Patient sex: F
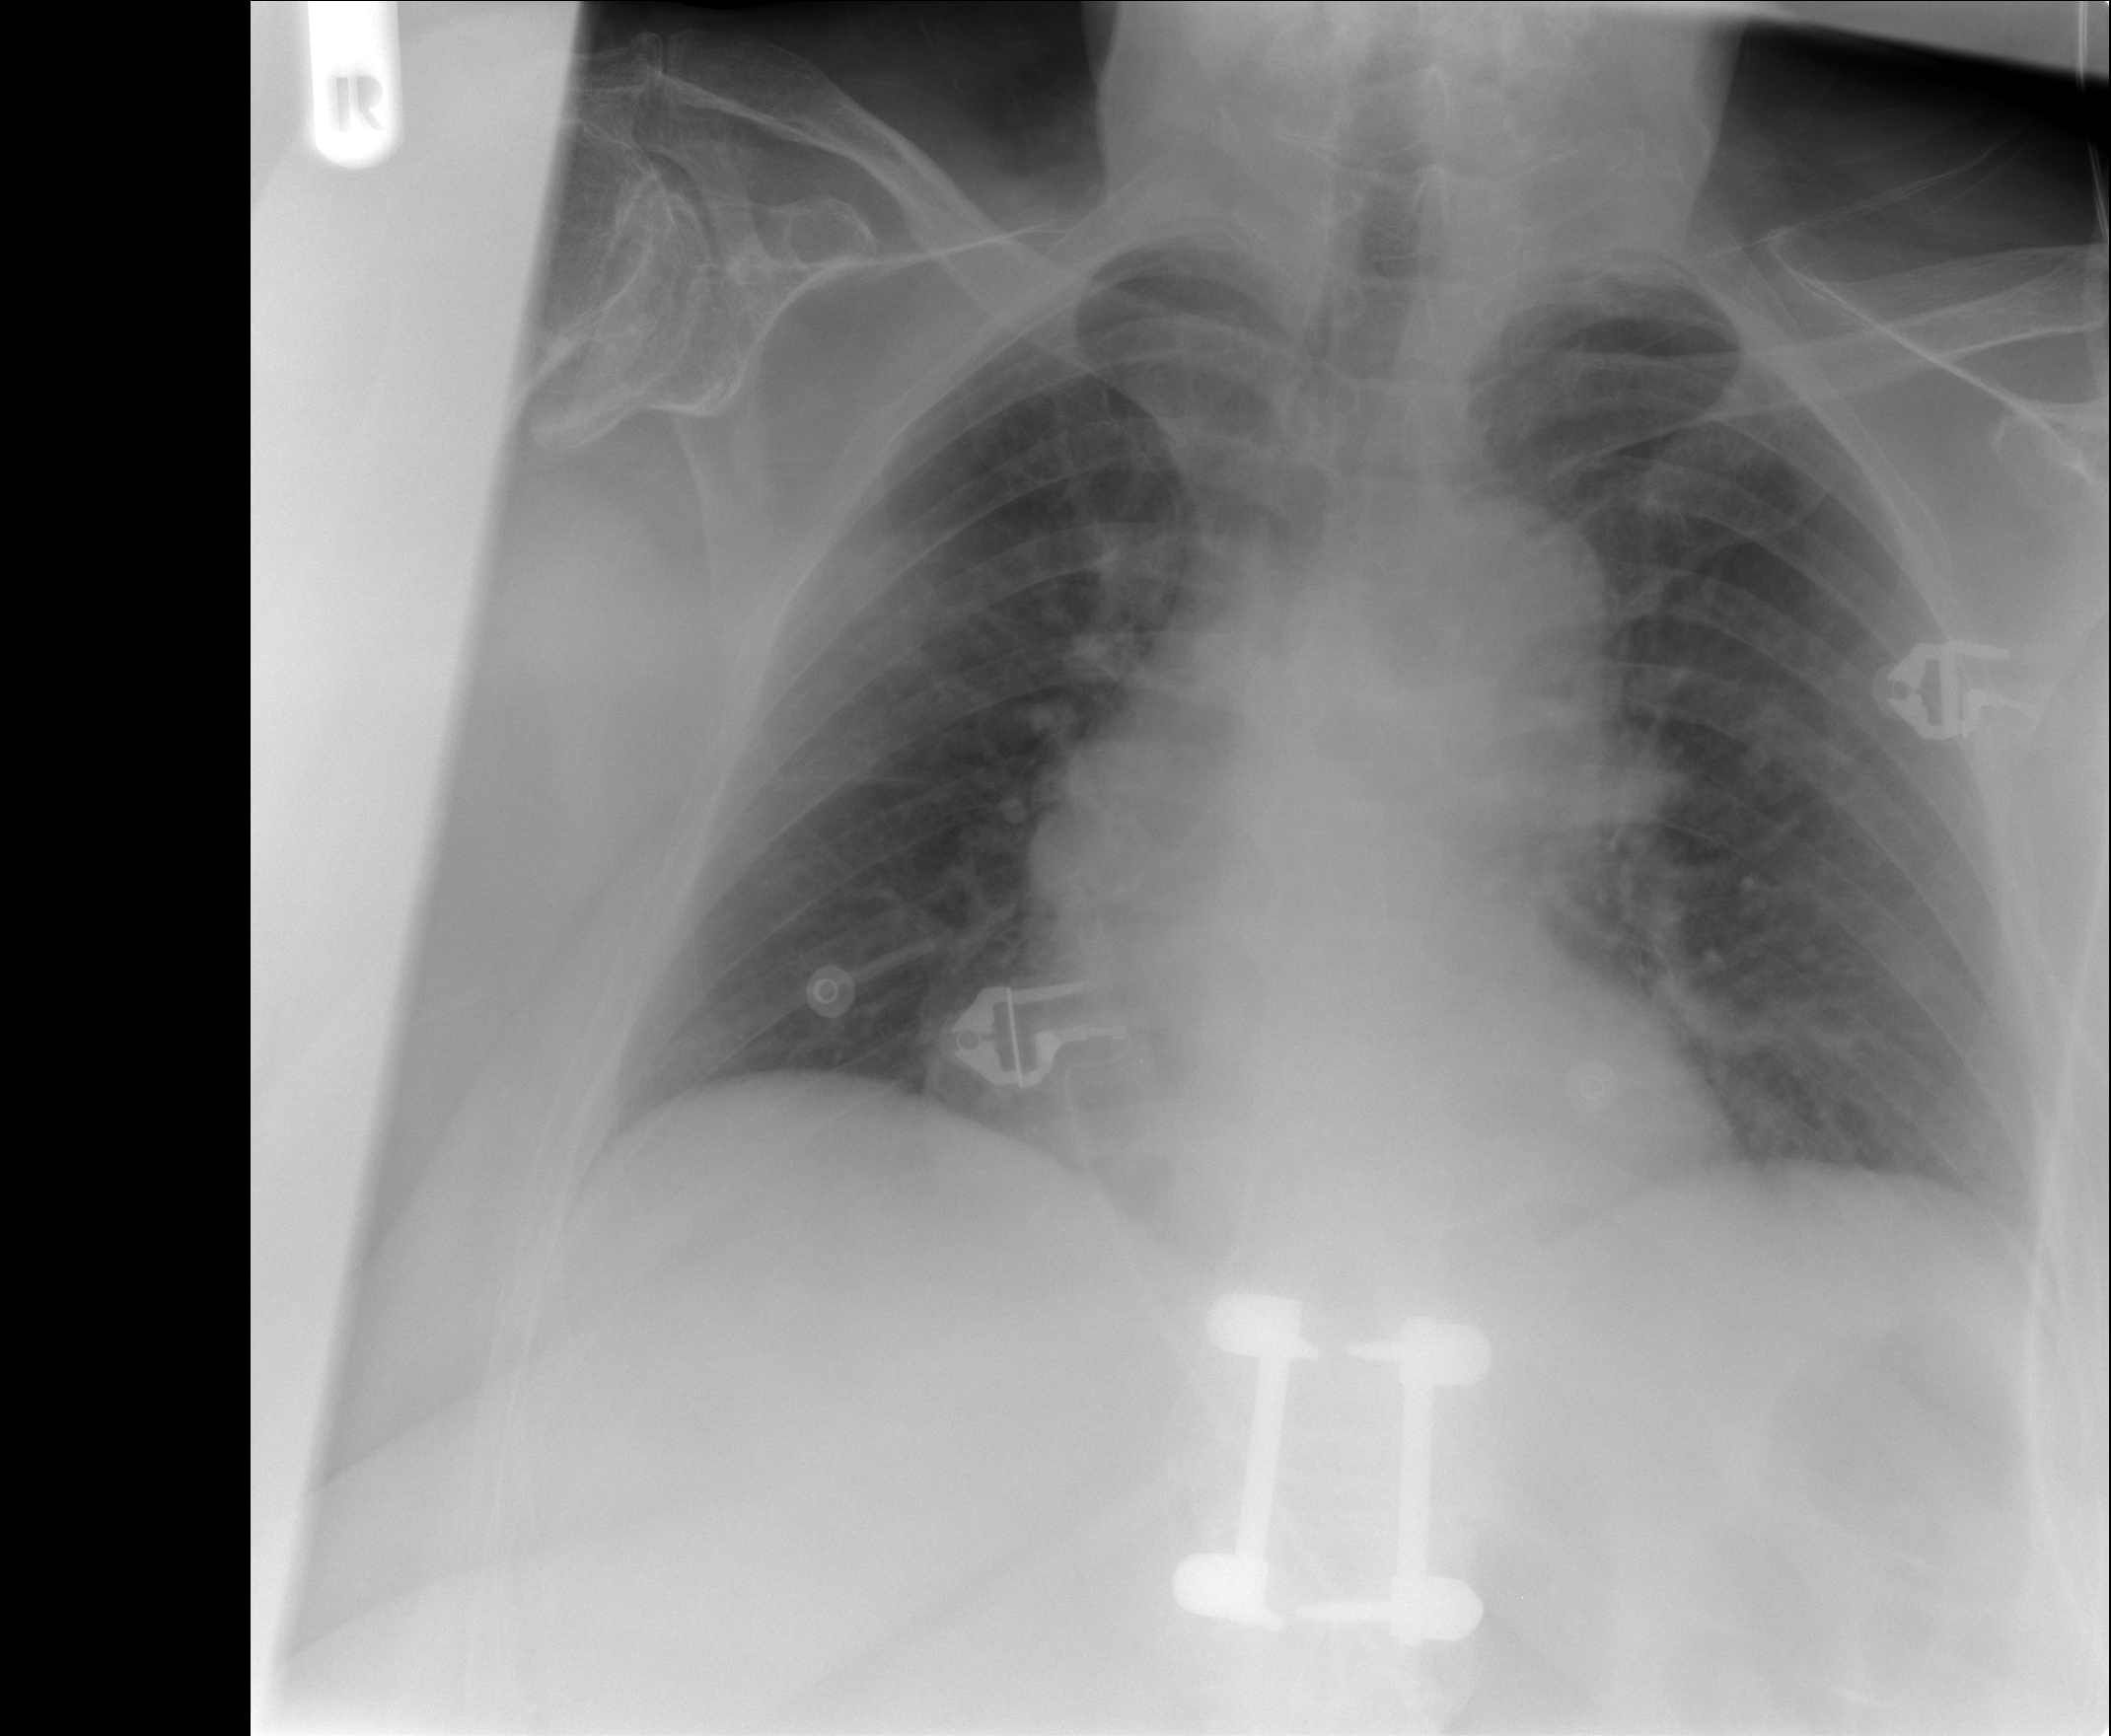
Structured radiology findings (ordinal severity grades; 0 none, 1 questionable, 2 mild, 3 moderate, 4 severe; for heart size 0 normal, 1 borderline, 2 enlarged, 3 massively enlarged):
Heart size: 0
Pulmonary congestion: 0
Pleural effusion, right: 0
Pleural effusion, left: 1
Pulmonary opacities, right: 0
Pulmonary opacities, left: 0
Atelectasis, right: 0
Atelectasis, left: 0